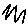
Label: zigzag